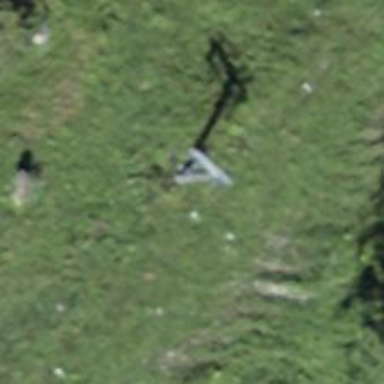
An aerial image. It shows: Pylon used for aerialway.